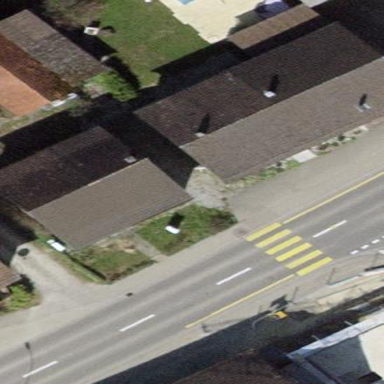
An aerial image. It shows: Gabled residential building with roof covered in roof tiles. The orientation of the roof is along the structure.